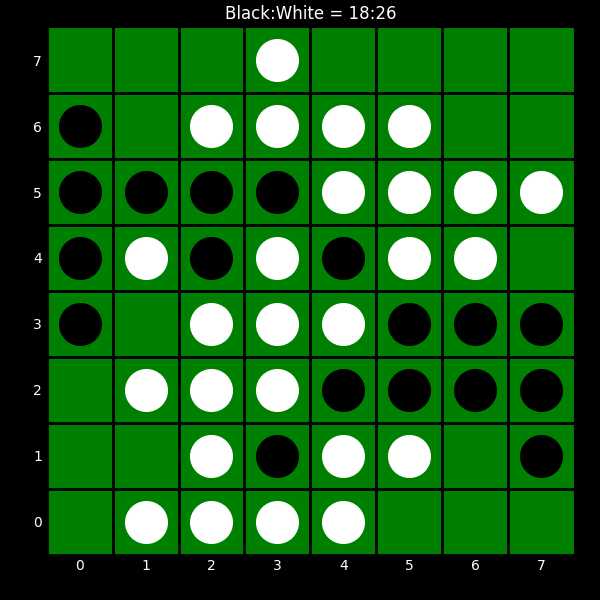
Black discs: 18
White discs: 26